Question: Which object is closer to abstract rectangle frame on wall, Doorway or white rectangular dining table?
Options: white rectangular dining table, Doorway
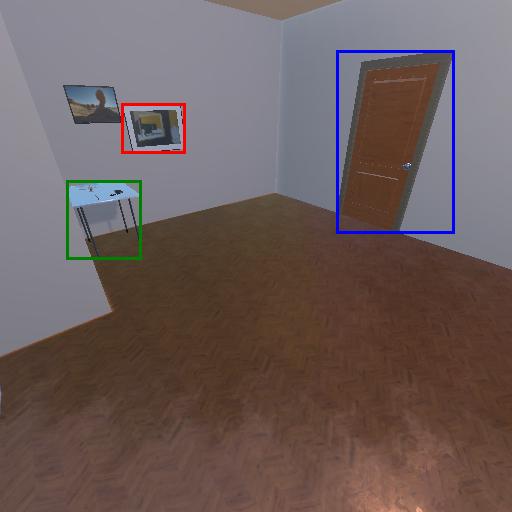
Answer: white rectangular dining table